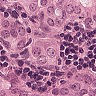
Metastatic tissue present: yes